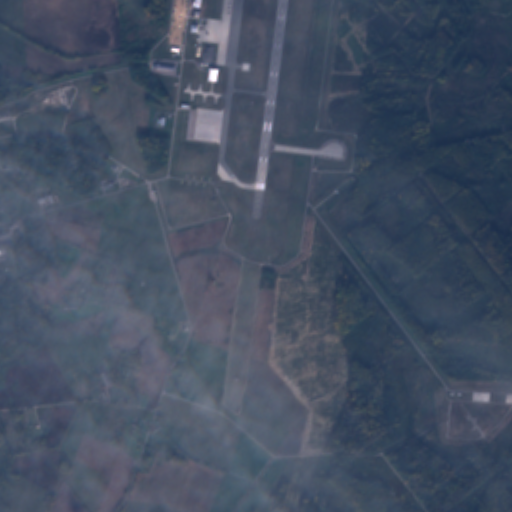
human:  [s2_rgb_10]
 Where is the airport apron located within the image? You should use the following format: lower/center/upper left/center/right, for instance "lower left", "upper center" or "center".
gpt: The airport apron is located in the upper center of the image.
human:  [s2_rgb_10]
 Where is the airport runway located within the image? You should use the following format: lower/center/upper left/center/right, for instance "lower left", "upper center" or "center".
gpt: The airport runway is located in the upper center of the image.
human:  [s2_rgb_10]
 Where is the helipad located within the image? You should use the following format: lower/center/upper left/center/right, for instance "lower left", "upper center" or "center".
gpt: The helipad is located in the upper center of the image.
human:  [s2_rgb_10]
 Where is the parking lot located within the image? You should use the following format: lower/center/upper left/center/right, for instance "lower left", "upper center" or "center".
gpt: The parking lot is located in the upper left of the image.
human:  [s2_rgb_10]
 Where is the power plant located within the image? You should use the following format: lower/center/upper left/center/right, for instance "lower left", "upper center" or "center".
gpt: There is no power plant in the image.